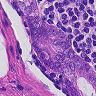
Metastatic tissue present: yes